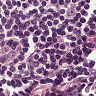
Metastatic tissue present: no